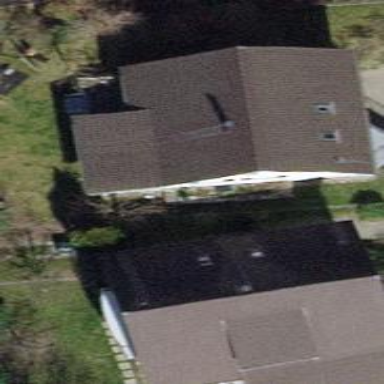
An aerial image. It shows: Building with tiled roof.